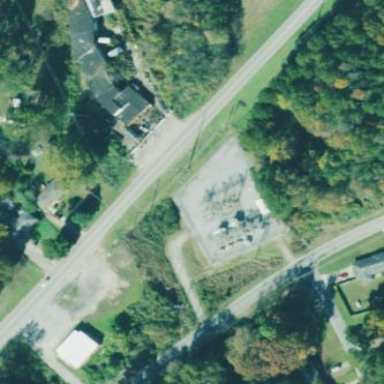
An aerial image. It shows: Distribution substation surrounded by fence.